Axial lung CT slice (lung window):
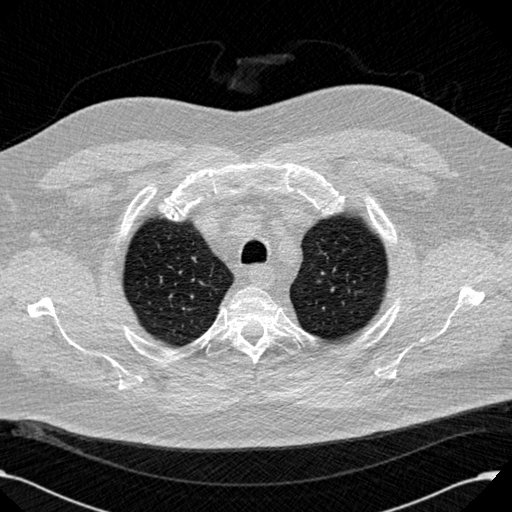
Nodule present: no